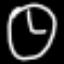
Label: clock